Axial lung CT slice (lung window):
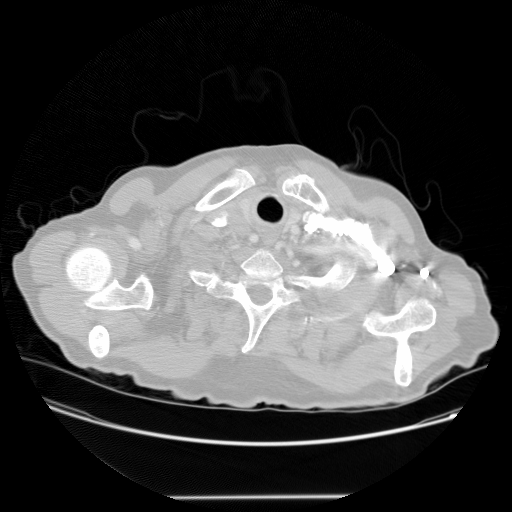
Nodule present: no